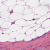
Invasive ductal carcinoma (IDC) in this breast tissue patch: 0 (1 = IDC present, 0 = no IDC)